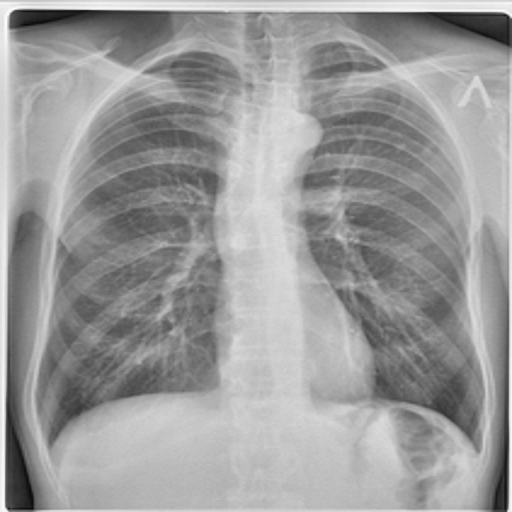
Finding: TUBERCULOSIS